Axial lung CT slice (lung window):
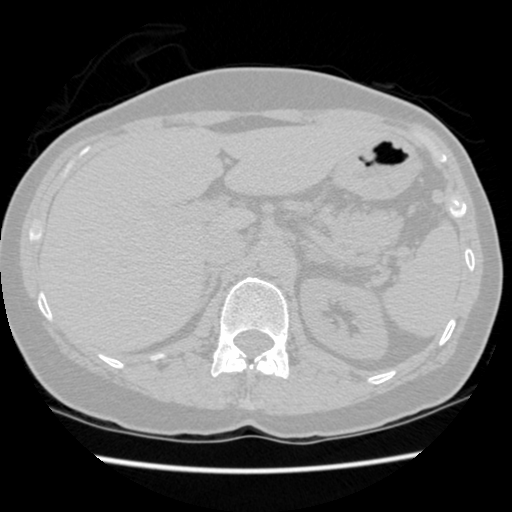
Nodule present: no